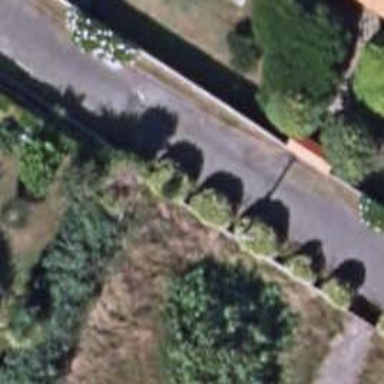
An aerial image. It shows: Fence.